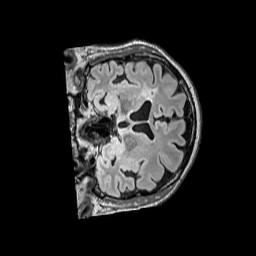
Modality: FLAIR
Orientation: coronal
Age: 64
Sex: male
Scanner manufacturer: siemens
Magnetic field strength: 3 T
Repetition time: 5 s
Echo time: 0.387 s